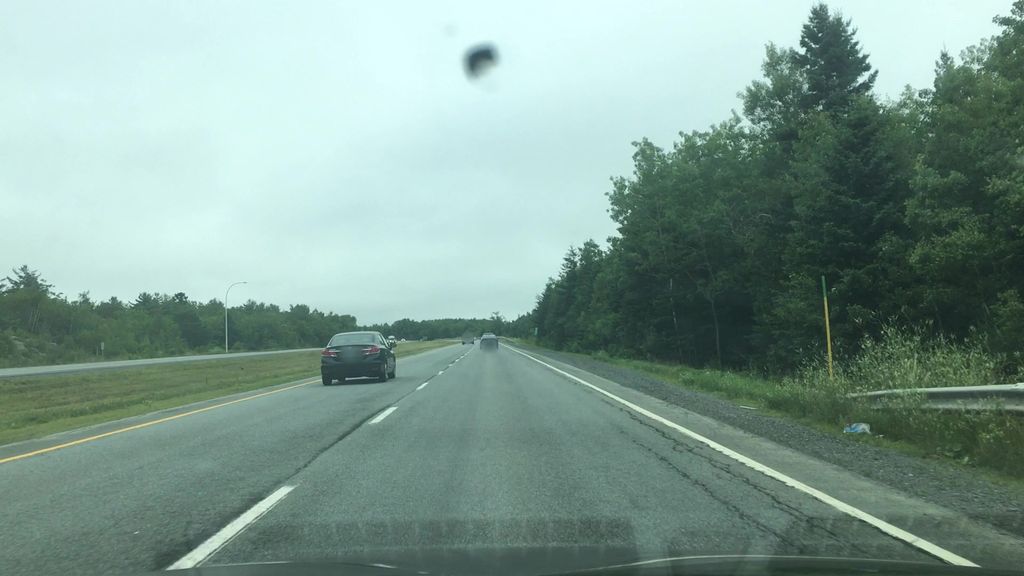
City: halifax